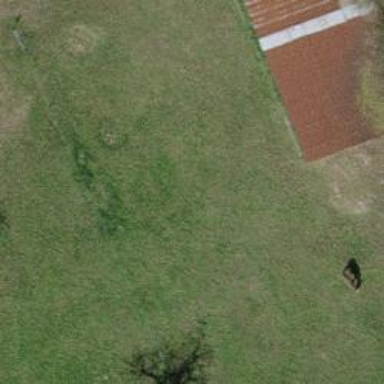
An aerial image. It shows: Shed.